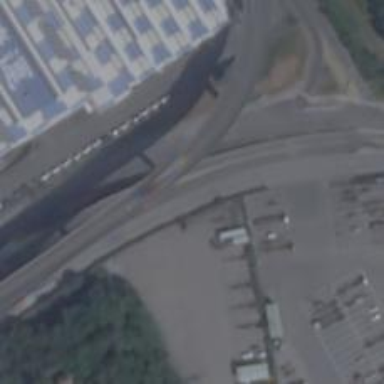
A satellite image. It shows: Viaduct bridge on motorway link.